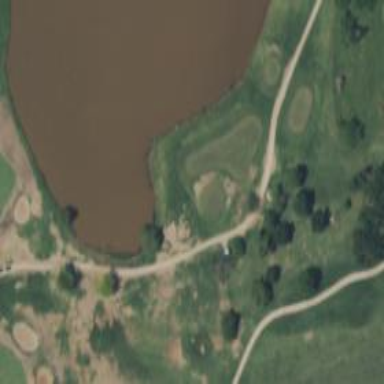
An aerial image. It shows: Path used for both walking and golf.